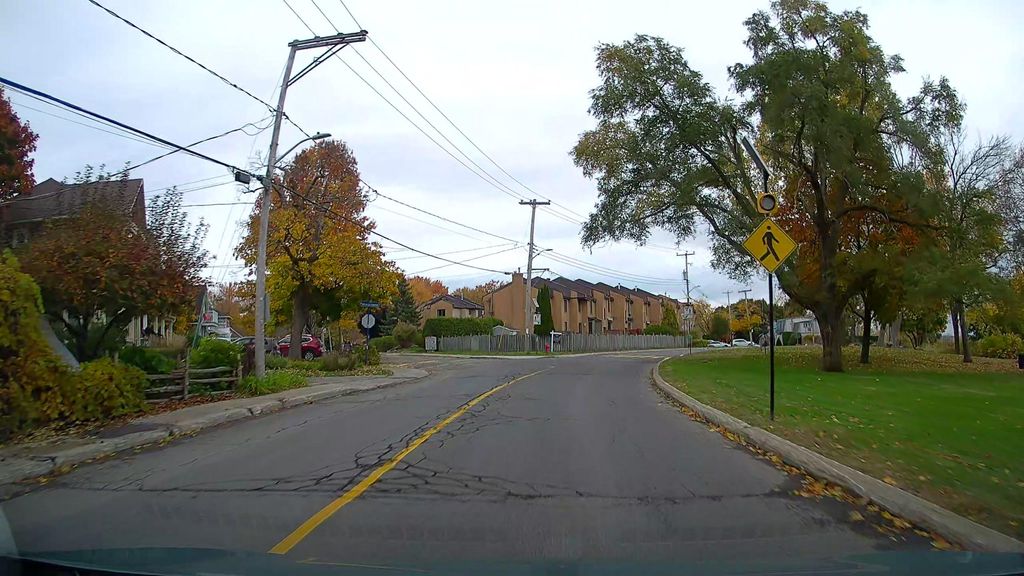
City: montreal